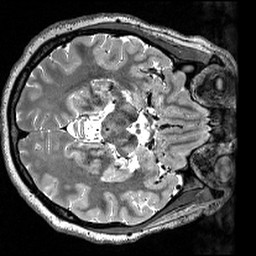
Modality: T2w
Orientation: axial
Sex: female
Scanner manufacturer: siemens
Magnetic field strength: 3 T
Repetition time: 3 s
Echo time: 0.418 s